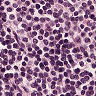
Metastatic tissue present: no